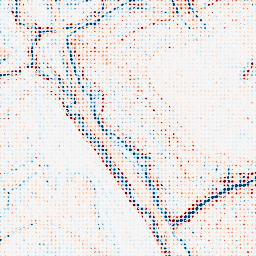
Category: edge_preserving
Decomposition family: anisotropic_diffusion
Decomposition parameters: iterations: 10
kappa: 100
gamma: 0.2
Upsampling method: sinc_hamming
Upsampling parameters: scale: 8
kernel_size: 4
Upsampling scale: 8